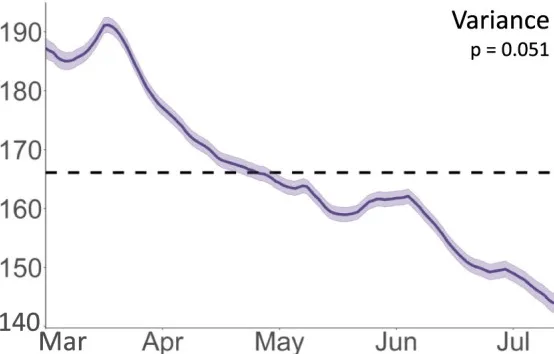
Within-day variance in blood glucose values.
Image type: chart (chart)